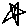
Label: star